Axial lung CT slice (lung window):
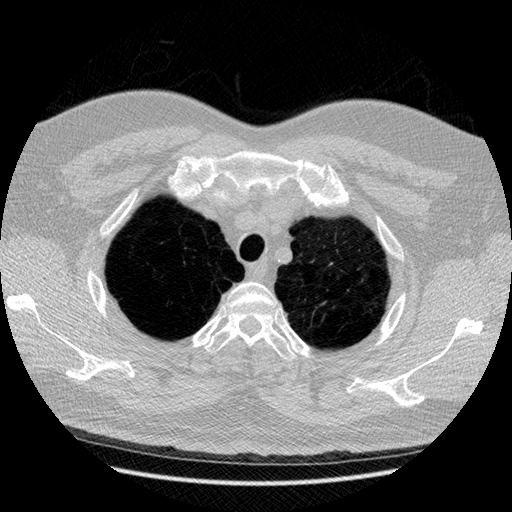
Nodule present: no